六年级 · 计数
 一块 $300 \mathrm{~m}^{2}$ 的菜地, 蔬菜的种植面积分布情况如右图。(12 分)

(1)每种蔬菜的种植面积各是多少?（8 分）

（2）如果黄瓜和西红柿每平方米产量都是 $8 \mathrm{~kg}$, 黄瓜和西红柿一共能产多少千克? (4 分)
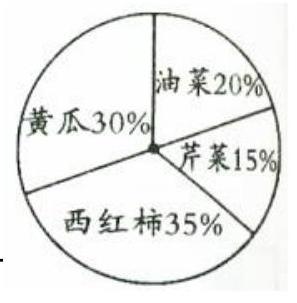
答案: (1) $300 \times 30 \%=90\left(\mathrm{~m}^{2}\right)$

$300 \times 20 \%=60\left(\mathrm{~m}^{2}\right)$

$300 \times 35 \%=105\left(\mathrm{~m}^{2}\right)$

$300 \times 15 \%=45\left(\mathrm{~m}^{2}\right)$

(2)(90+105) $\times 8=1560(\mathrm{~kg})$